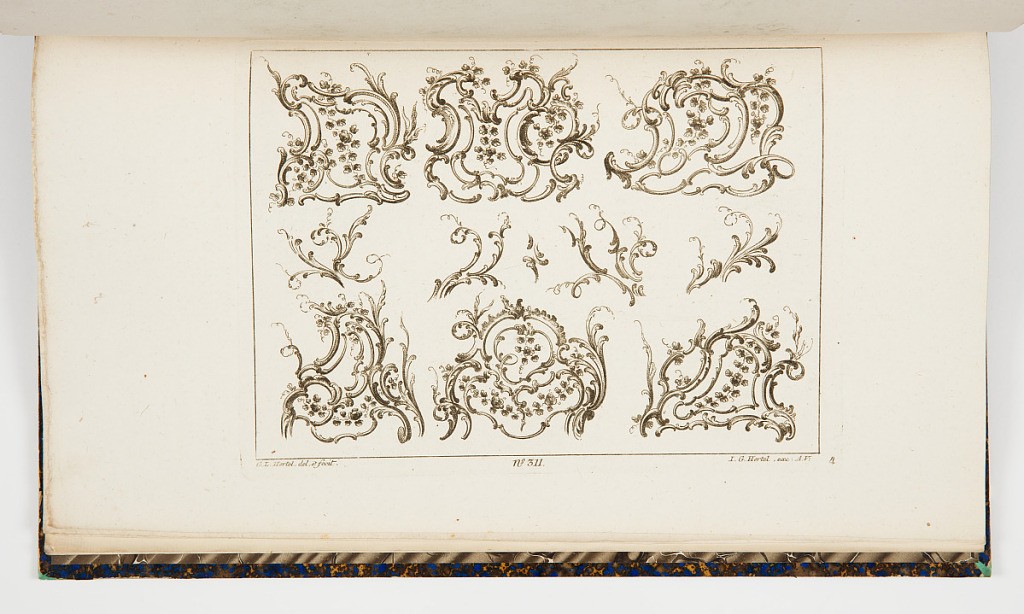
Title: Rocaille Rinceaux Designs
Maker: Georg Leopold Hertel, German, active ca. 1780
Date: mid- 18th century
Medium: Etching on off-white paper
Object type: Print
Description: Sheet of variations of rocaille rinceaux with scrolls and cartouches. The plate is signed and numbered.